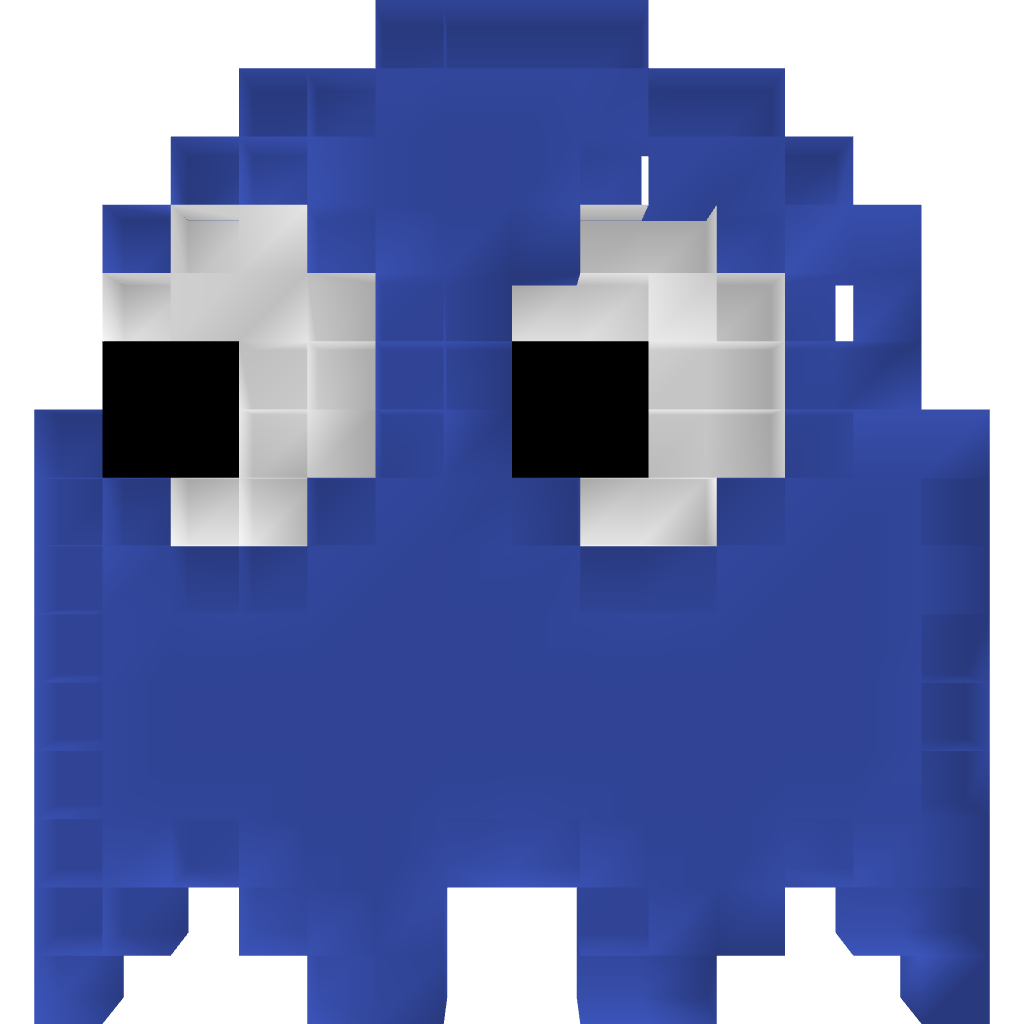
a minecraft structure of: PacMan bad low quality